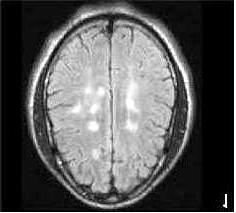
Label: notumor